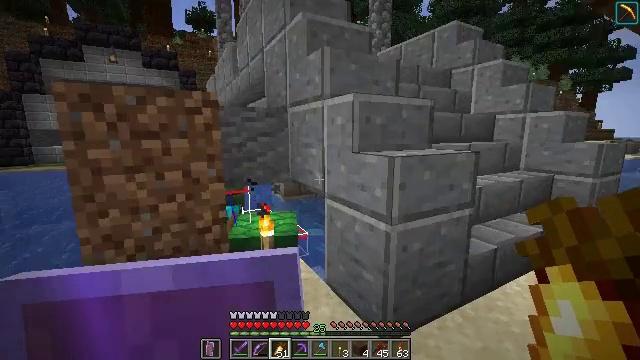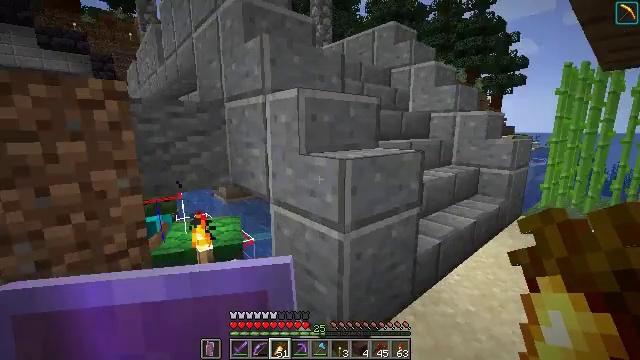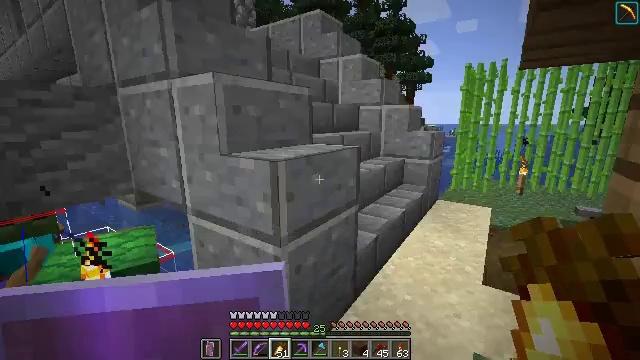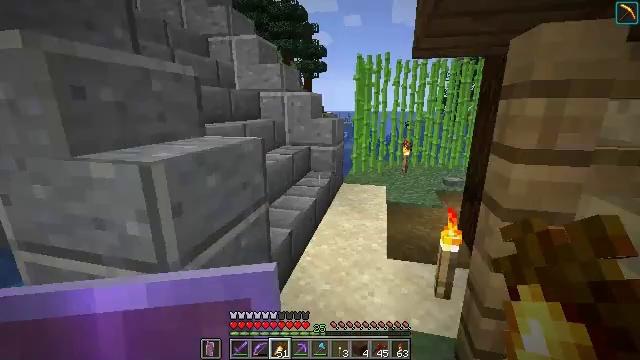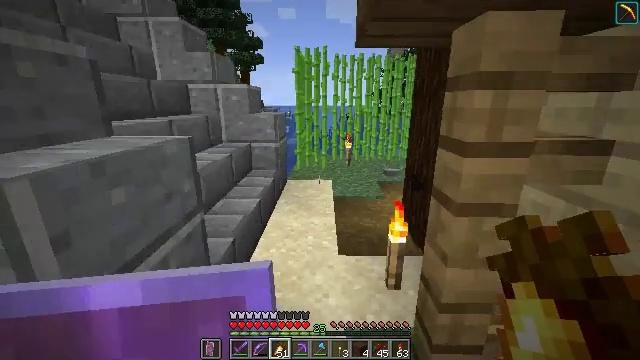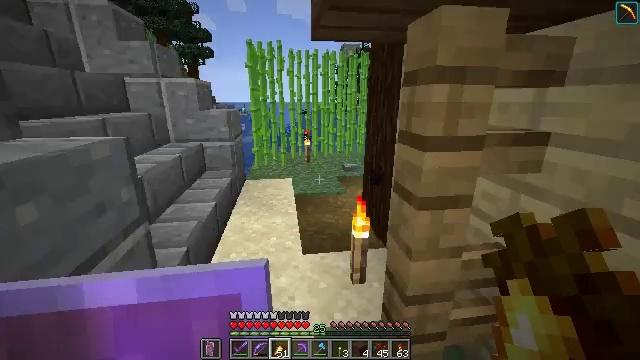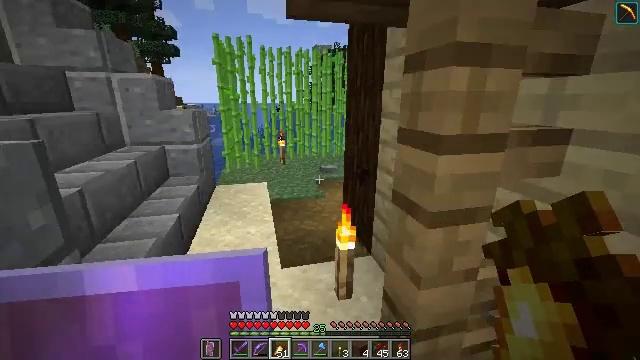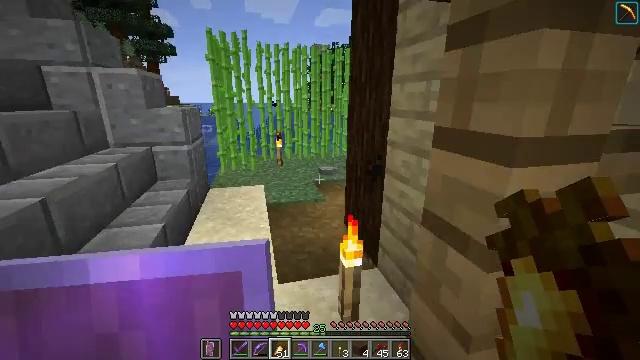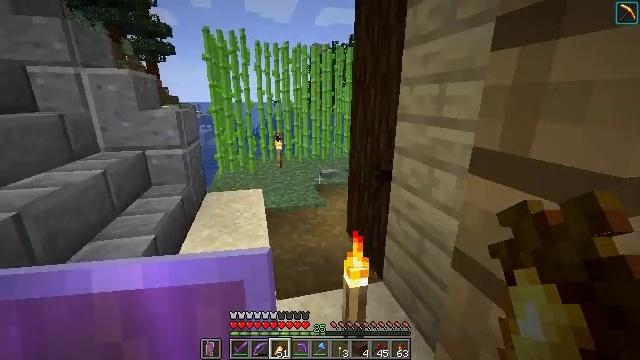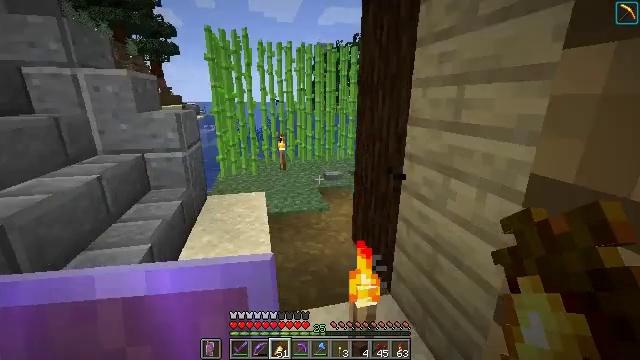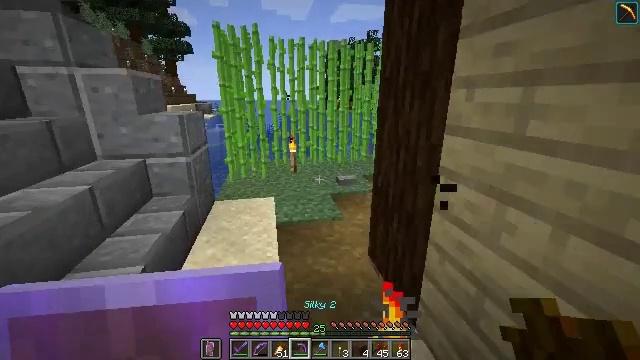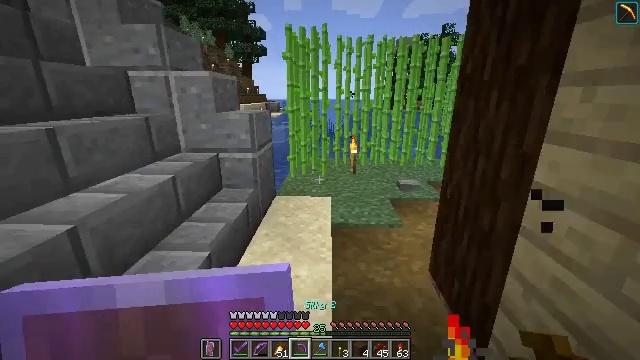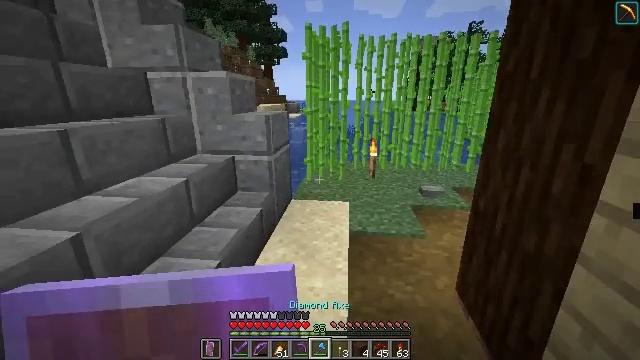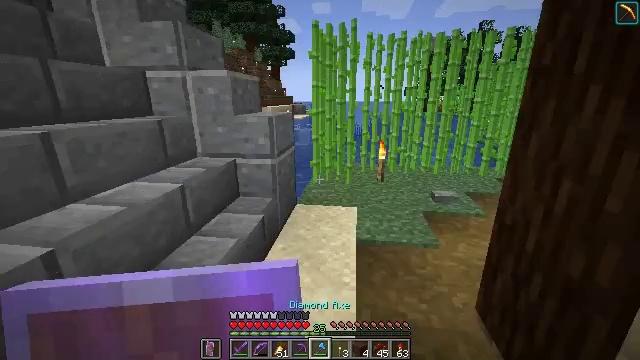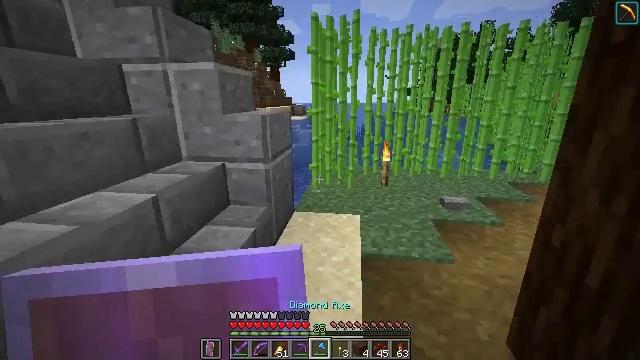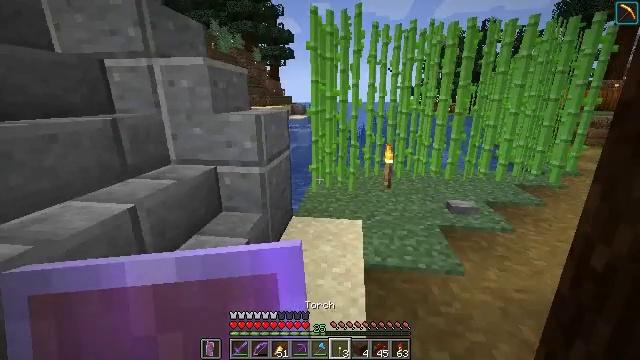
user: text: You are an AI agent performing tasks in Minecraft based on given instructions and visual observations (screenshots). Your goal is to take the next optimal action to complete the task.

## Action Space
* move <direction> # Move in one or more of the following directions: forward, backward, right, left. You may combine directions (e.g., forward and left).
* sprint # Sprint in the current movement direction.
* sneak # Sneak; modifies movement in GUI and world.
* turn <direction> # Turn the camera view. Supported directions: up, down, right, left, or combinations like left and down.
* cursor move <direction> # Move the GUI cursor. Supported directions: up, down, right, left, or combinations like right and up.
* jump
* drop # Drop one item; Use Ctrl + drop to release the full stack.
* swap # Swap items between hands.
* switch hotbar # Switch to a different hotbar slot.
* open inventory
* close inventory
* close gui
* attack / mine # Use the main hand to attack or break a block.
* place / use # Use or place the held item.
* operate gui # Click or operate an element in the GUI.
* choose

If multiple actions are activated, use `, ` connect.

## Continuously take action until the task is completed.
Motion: motion action
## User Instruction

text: Break the cocoa pod.
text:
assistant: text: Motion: move forward, turn right
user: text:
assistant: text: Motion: move forward, turn right and down
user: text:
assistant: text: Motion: move forward, turn right and down
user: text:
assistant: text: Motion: move forward, turn right and down
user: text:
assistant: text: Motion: move forward, turn right
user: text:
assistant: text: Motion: move forward, turn right
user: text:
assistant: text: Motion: move forward
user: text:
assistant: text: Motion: move forward
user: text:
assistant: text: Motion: move forward
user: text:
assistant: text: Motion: move forward, turn left
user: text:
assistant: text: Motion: move forward, turn left
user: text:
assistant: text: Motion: move forward, turn left
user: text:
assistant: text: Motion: move forward, turn left
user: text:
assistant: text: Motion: move forward
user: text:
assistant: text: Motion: move forward
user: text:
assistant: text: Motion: move forward
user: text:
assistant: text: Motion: move forward
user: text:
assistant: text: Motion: move forward
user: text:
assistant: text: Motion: move forward
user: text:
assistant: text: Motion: move forward, turn right
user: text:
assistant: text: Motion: move forward, turn right
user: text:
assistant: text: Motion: move forward, turn right
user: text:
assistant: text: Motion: move forward, turn right
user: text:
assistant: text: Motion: move forward, turn right
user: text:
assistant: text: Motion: move forward
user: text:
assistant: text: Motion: move forward
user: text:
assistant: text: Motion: move forward
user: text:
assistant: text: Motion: move forward, turn right
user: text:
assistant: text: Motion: move forward, turn right
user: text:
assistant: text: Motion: move forward, sprint